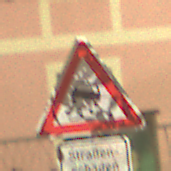
Verkehrszeichen: SchleuderOderRutschgefahr
Zusatzzeichen unten: HinweiseAufGefahrenDurchVerbaleAngabe3
Umgebung: Outdoor, Urban
Tageszeit: Night
Wetter: PartlyCloudy
Licht: Artificial
Jahreszeit: NotSpecified
Kontrast: HighContrast